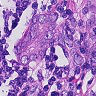
Metastatic tissue present: yes